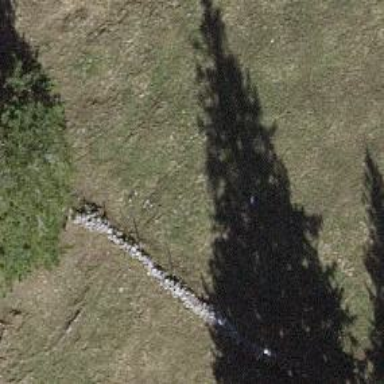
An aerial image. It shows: Dry stone wall barrier.